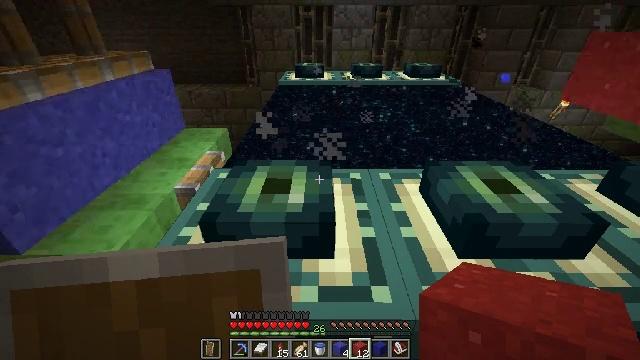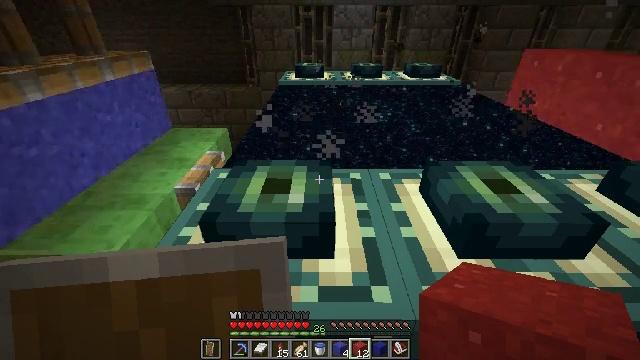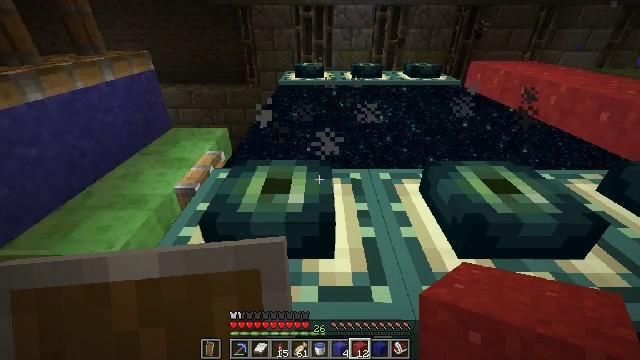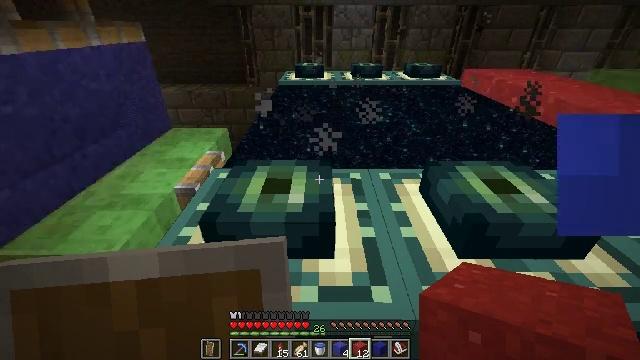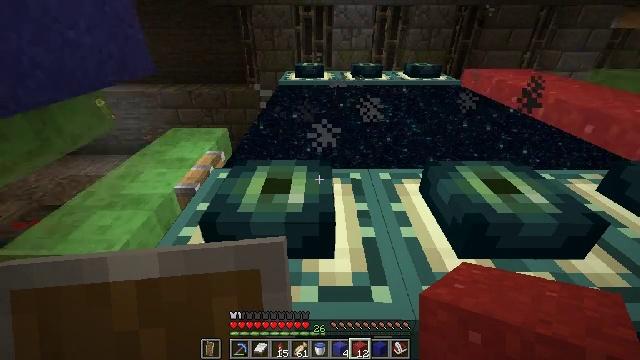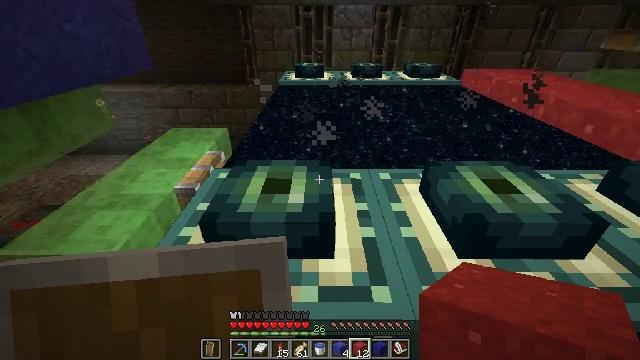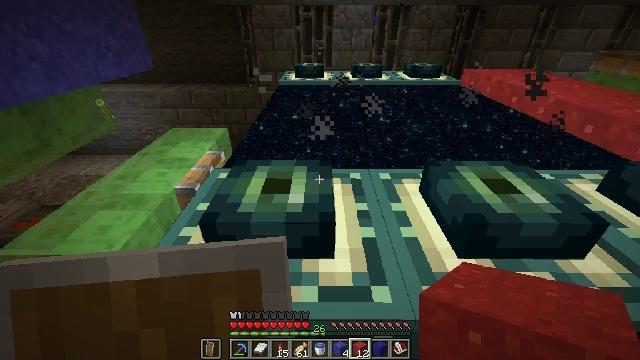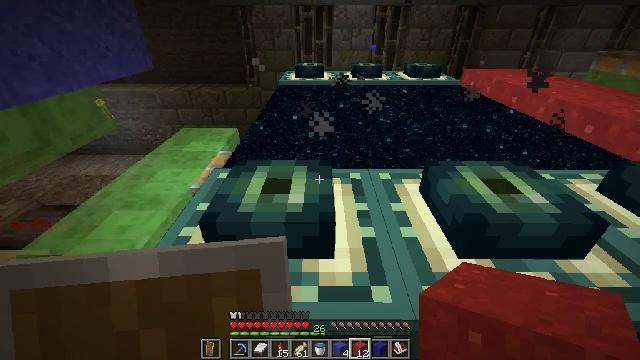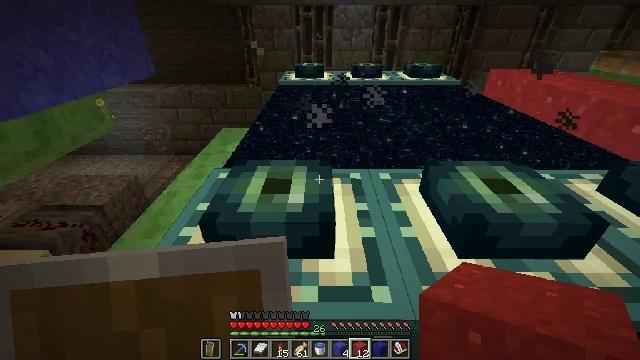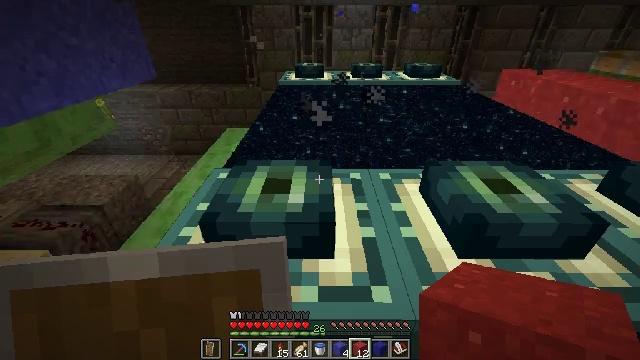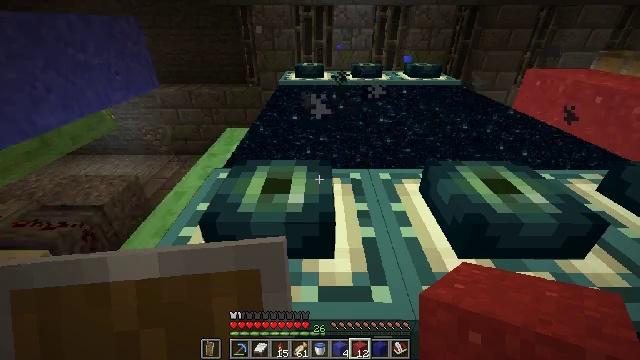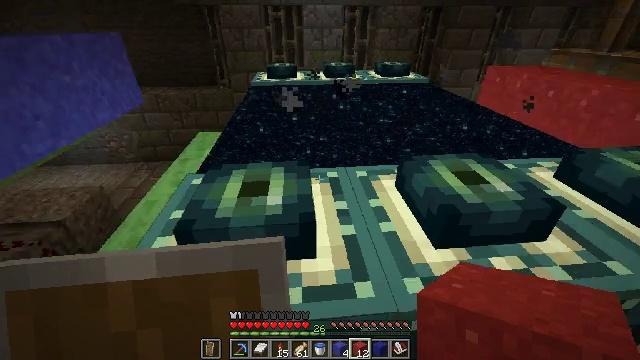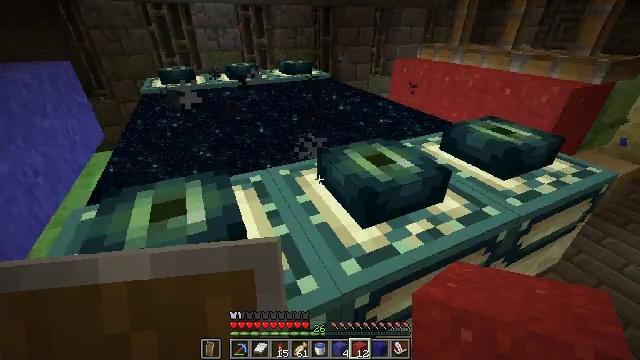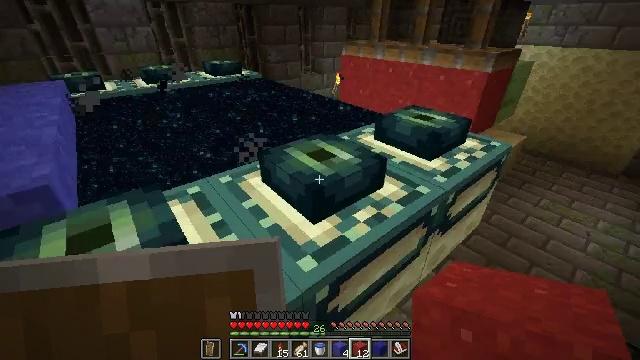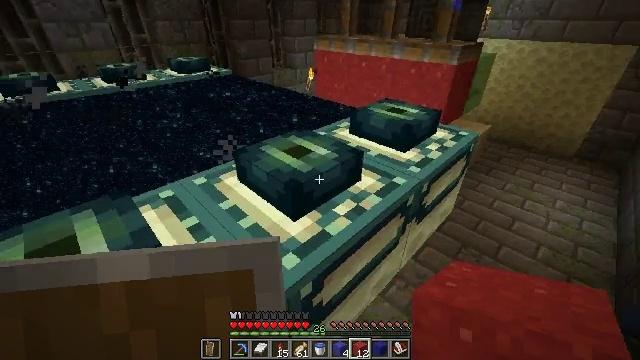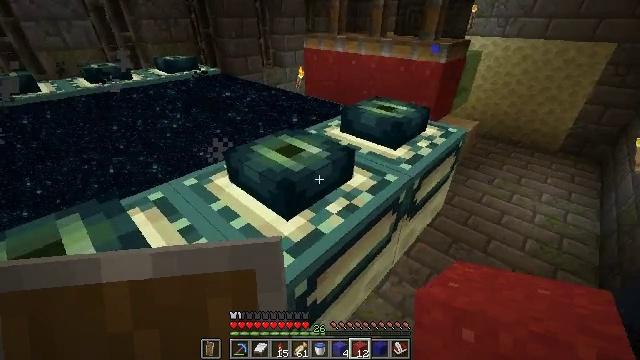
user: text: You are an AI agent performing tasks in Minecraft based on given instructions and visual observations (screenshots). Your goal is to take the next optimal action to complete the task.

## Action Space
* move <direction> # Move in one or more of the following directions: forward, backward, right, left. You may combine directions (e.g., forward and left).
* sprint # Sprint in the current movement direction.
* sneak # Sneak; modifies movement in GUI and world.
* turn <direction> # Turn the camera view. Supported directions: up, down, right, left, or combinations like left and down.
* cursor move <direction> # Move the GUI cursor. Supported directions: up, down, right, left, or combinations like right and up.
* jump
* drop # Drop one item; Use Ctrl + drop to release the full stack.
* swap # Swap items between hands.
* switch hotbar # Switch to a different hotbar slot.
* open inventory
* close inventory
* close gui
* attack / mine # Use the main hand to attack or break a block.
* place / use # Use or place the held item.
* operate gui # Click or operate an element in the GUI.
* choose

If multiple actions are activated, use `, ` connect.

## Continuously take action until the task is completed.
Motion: motion action
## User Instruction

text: Break the red concrete powder to collect it.
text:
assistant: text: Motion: no_op
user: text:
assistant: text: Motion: no_op
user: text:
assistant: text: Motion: no_op
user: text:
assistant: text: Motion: no_op
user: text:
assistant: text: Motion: no_op
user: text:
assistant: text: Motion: no_op
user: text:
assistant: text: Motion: no_op
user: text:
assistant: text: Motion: no_op
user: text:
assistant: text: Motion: no_op
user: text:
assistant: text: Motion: no_op
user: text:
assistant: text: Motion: turn right
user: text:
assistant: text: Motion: turn right
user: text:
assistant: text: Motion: turn right
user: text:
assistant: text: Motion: turn right
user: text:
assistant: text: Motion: turn right
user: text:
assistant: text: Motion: turn right
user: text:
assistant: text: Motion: move forward and move left, turn right and down, jump
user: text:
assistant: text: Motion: move forward and move left, turn right and down, jump
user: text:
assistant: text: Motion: move forward, turn right and down
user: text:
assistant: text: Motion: move forward, turn right and down
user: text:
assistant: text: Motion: move forward, turn right
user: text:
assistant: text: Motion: move forward, turn right and down
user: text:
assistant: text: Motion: turn right and down
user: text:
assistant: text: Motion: turn right and down
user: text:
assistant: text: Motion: turn right and down
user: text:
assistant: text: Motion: turn right and down
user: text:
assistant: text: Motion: turn right
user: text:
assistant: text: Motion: open inventory
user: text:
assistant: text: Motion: open inventory
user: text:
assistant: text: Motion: cursor move right